Question: What building is this?
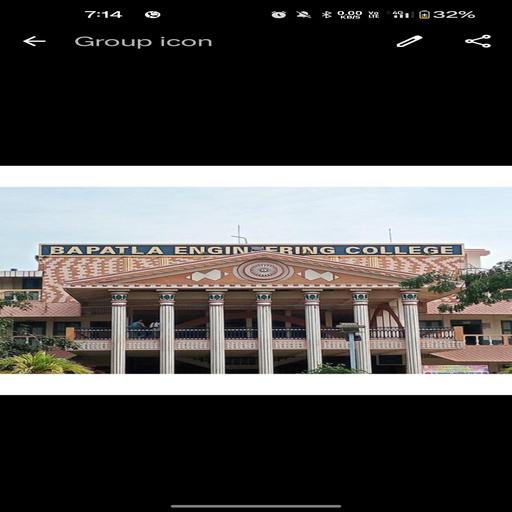
Answer: Bapatla Engineering College